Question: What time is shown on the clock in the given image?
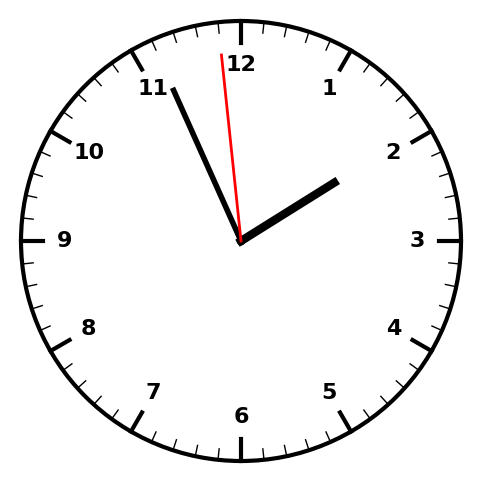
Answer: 01:55:59